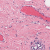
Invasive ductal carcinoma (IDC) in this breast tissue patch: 0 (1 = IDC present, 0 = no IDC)